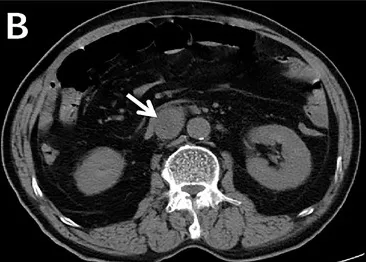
The CT scans following two cycles of treatment. There were still lesions in the mediastinum, retroperitoneum, pelvic, and inguinal regions and the size and quantity of lymph nodes had not decreased significantly from pre-treatment imaging (arrows) (A-D).
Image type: radiology (ct)